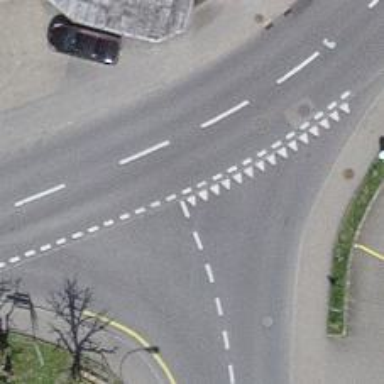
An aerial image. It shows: Road with "give way" sign.